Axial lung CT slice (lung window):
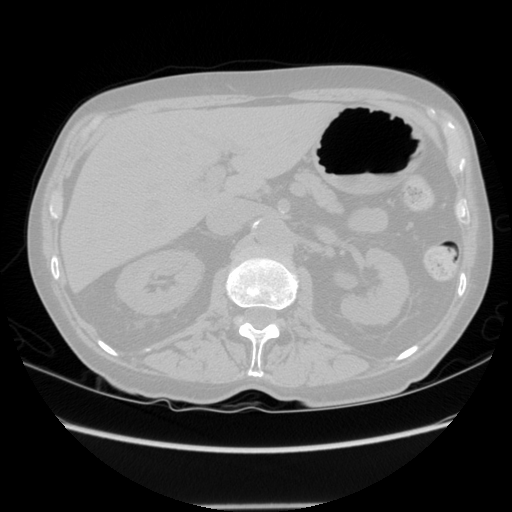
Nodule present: no